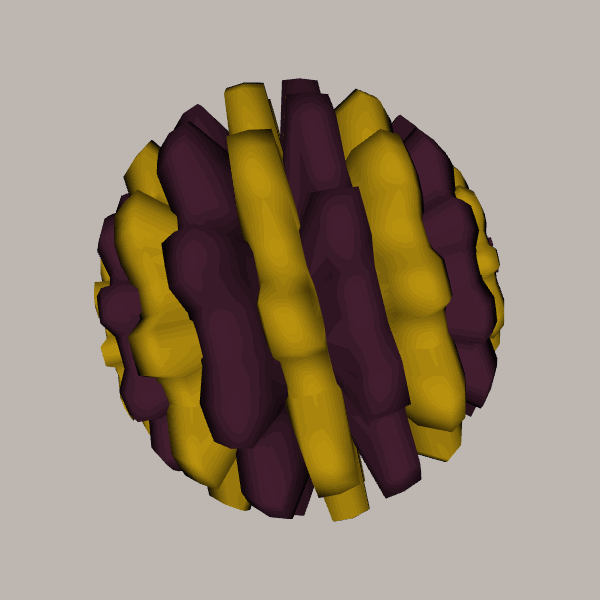
Background: light